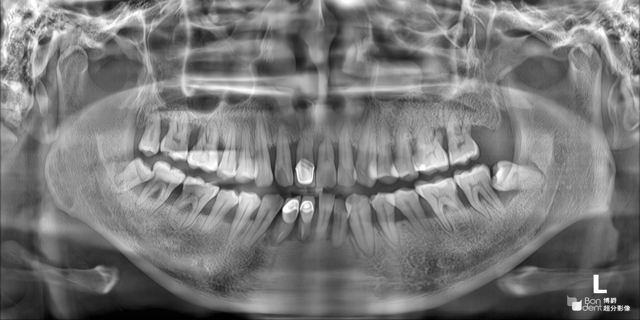
adult